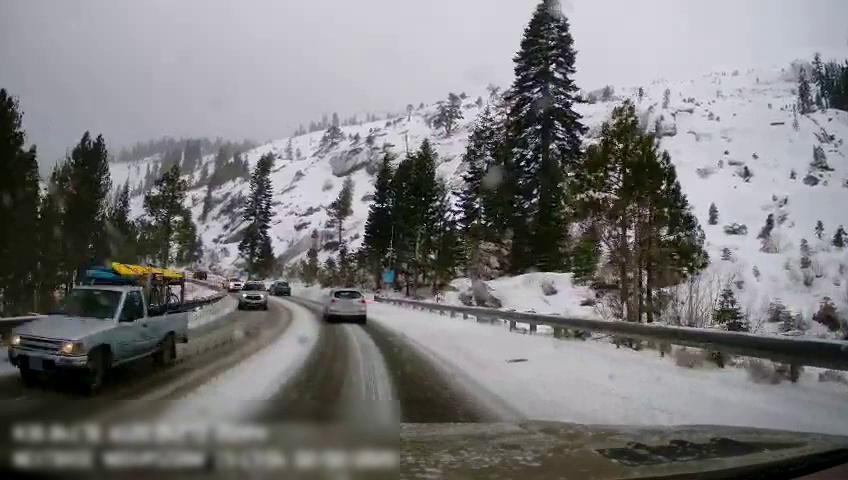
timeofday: Day
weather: Snowy
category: Drivable Space
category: Vehicles | Truck
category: Vehicles | SUV
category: Vehicles | Truck
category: Vehicles | Car
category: Vehicles | Car
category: Vehicles | Car
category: Traffic | Signs